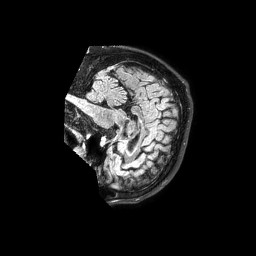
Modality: FLAIR
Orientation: sagittal
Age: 48
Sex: male
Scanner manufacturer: philips
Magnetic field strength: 3 T
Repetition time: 4.8 s
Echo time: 0.34 s